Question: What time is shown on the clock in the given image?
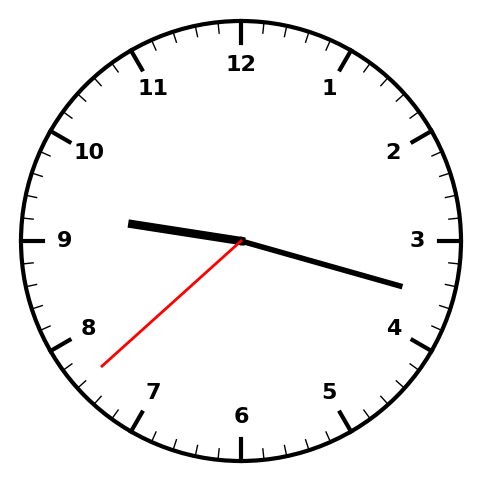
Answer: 09:17:38